Question: When I use '@ExceptionHandler' within Controller, it's not working as expected.
Here is my code:
'''
@Controller
public class PageController {
@RequestMapping("/page")
public ModelAndView index(ModelAndView modelAndView){
String mess = null;
mess.split(",");
modelAndView.setViewName("index");
return modelAndView;
}
@ExceptionHandler({Exception.class})
@ResponseStatus(value = HttpStatus.BAD_REQUEST, reason = "Bad Request")
public ModelAndView handleException(Exception ex, HttpServletRequest request, HttpServletResponse response){
ModelAndView modelAndView = new ModelAndView();
modelAndView.addObject("message", ex.getMessage());
modelAndView.addObject("url", request.getRequestURL());
modelAndView.addObject("code", response.getStatus());
modelAndView.setViewName("exception");
return modelAndView;
}
}
'''
After the application starts with debug mode, I visit 'http://localhost:8080/page', and 'handleException' is running, but the view is below other than the expected 'excepction' view. Why?

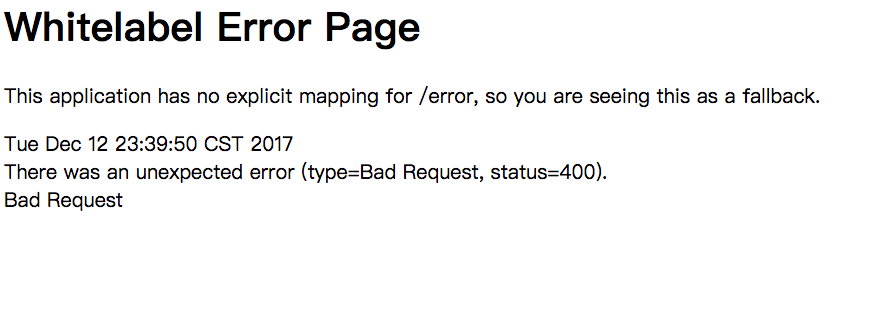
Answer: The problem is with the '@ResponseStatus' annotation. Have a look at the following article: <URL>. In the mid of this article the author says following:
> Warning: when using this annotation on an exception class, or when setting the reason attribute of this annotation, the 'HttpServletResponse.sendError' method will be used.
With 'HttpServletResponse.sendError', the response is considered complete and should not be written to any further. Furthermore, the Servlet container will typically write an HTML error page therefore making the use of a reason unsuitable for REST APIs. For such cases it is preferable to use a 'org.springframework.http.ResponseEntity' as a return type and avoid the use of '@ResponseStatus' altogether.
According to a Spring article: <URL>, Spring MVC chains the following three resolvers in the order below:
> - - -
So the 'ResponseStatusExceptionResolver' is triggered after the 'ExceptionHanlderExceptionResolver' and uses the default and will display Spring's error page.
For a quick fix try to remove '@ResponseStatus' and you should see your custom error page in your browser.